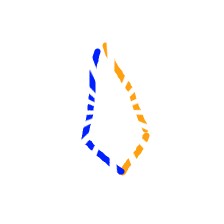
Shape: kite